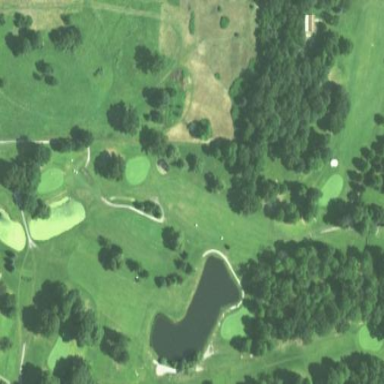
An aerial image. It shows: Golf course surrounded by greenery.